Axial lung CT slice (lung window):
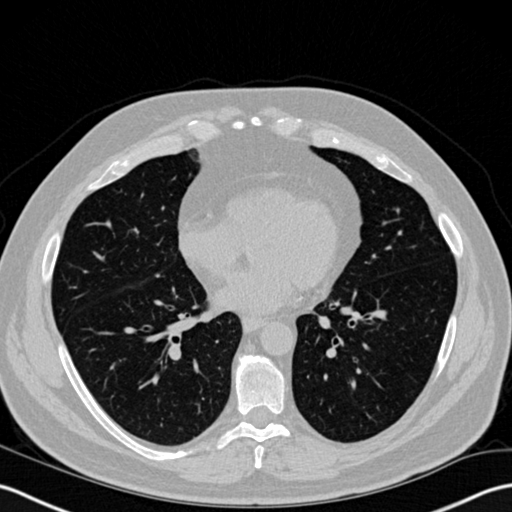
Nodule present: no